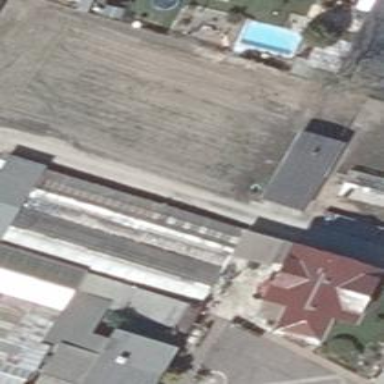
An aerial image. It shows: Retail shed.